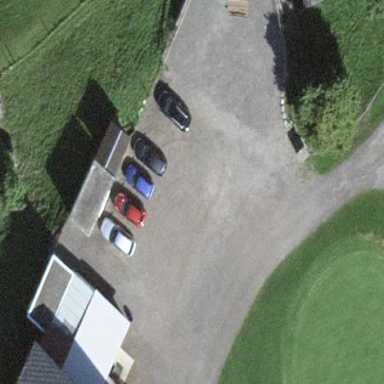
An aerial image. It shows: Gravel pitch for playing boules.